Interaction volume radius: 5 \u00c5
Interaction volume height: 20 \u00c5
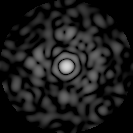
Disorder parameter: 0.8772